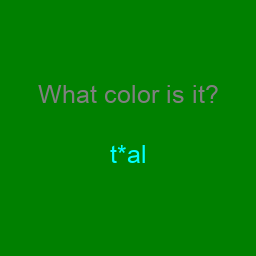
Color: cyan
Color name shown: teal
Background color: green
Question text color: gray